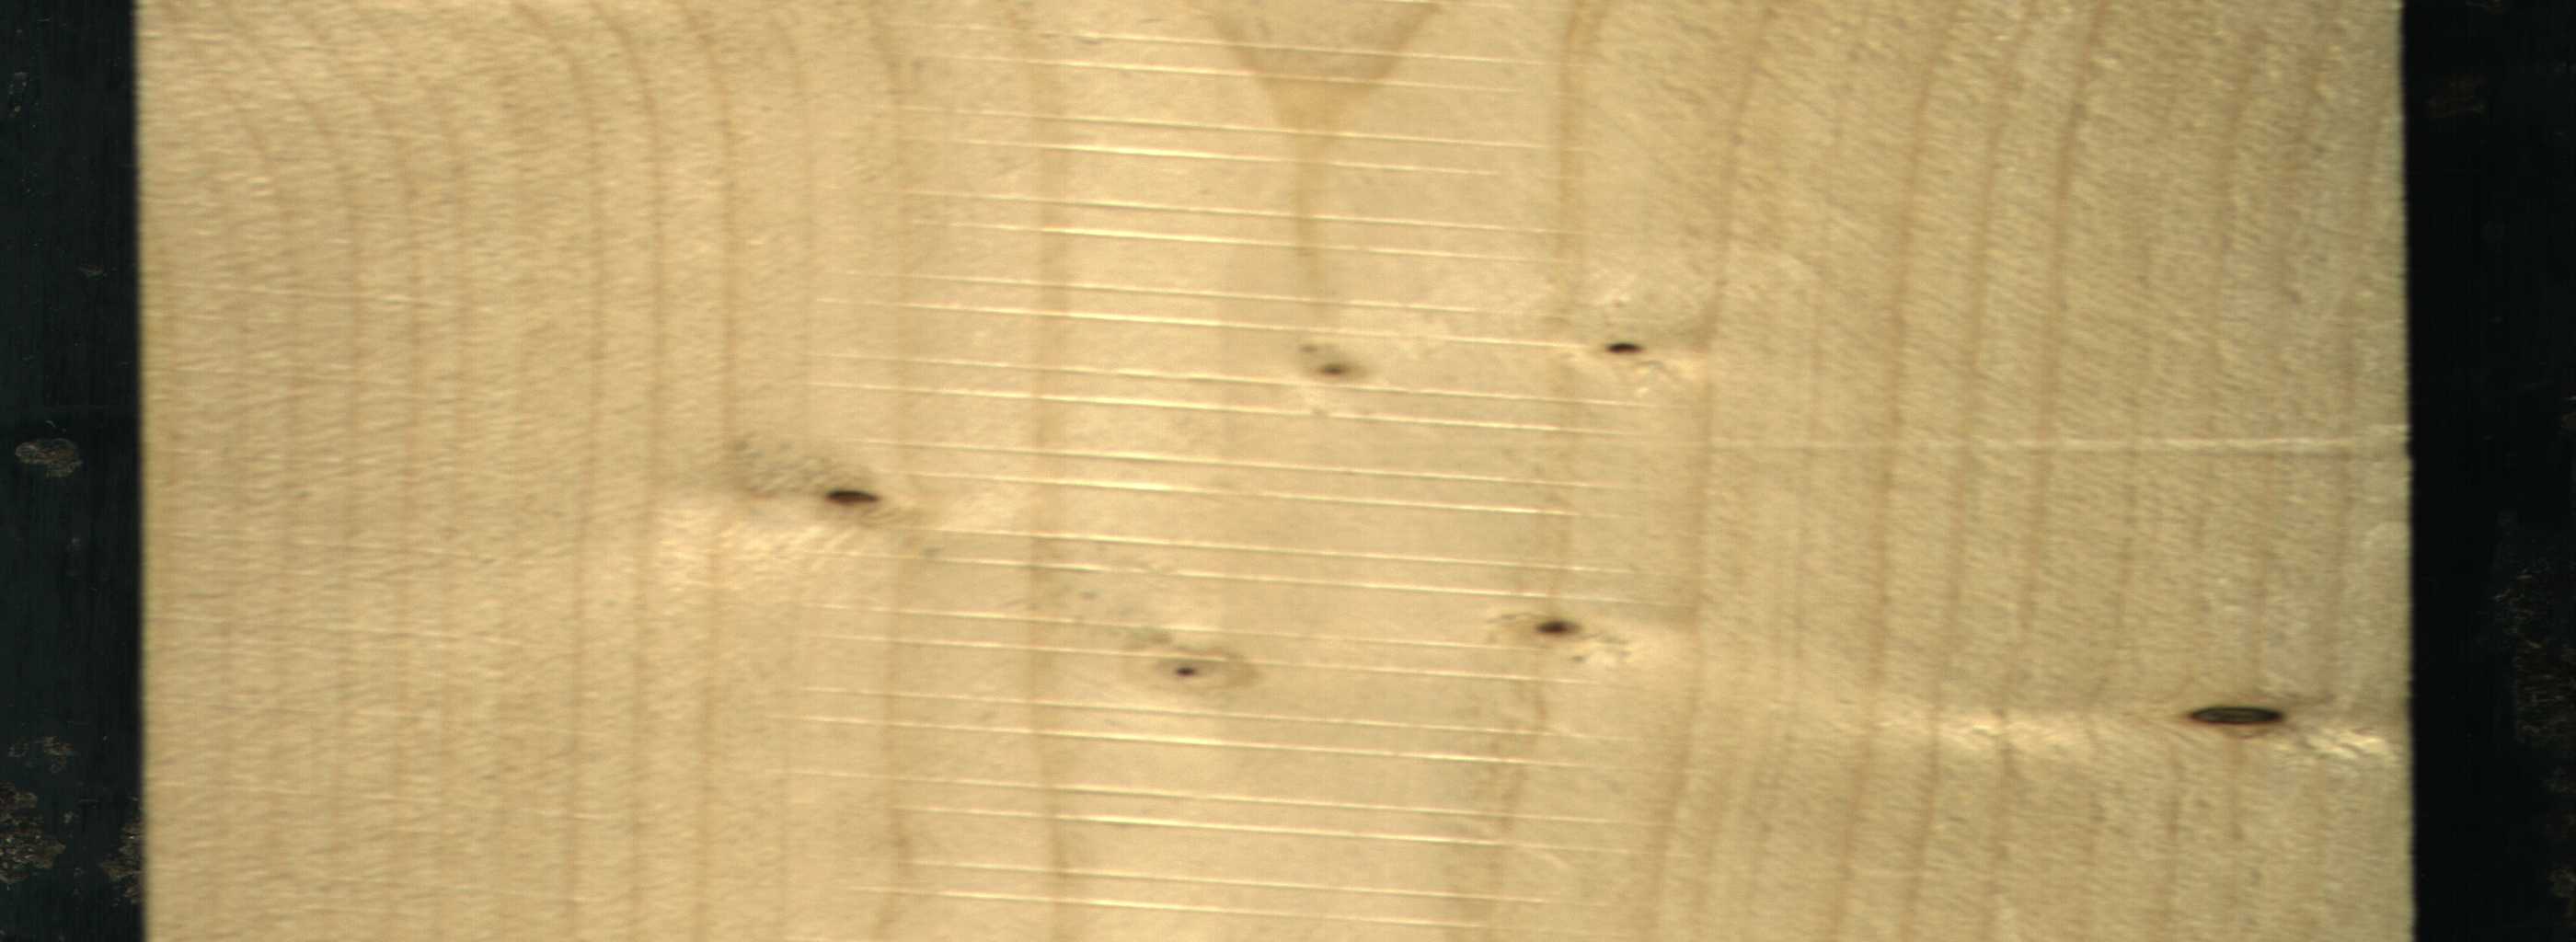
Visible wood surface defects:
Dead_Knot
Dead_Knot
Live_Knot
Live_Knot
Live_Knot
Live_Knot